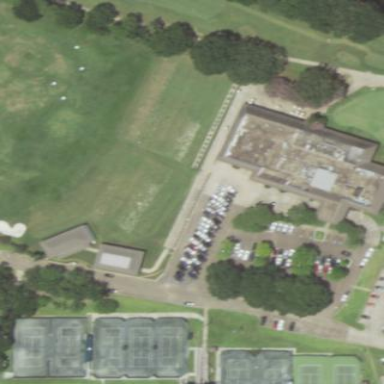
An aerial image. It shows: Golf tee.